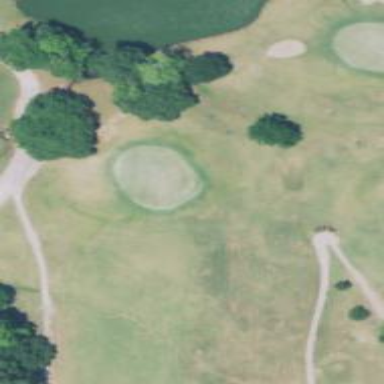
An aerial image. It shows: View of golf hole.